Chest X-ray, AP view. Patient: 59 years old, sex F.
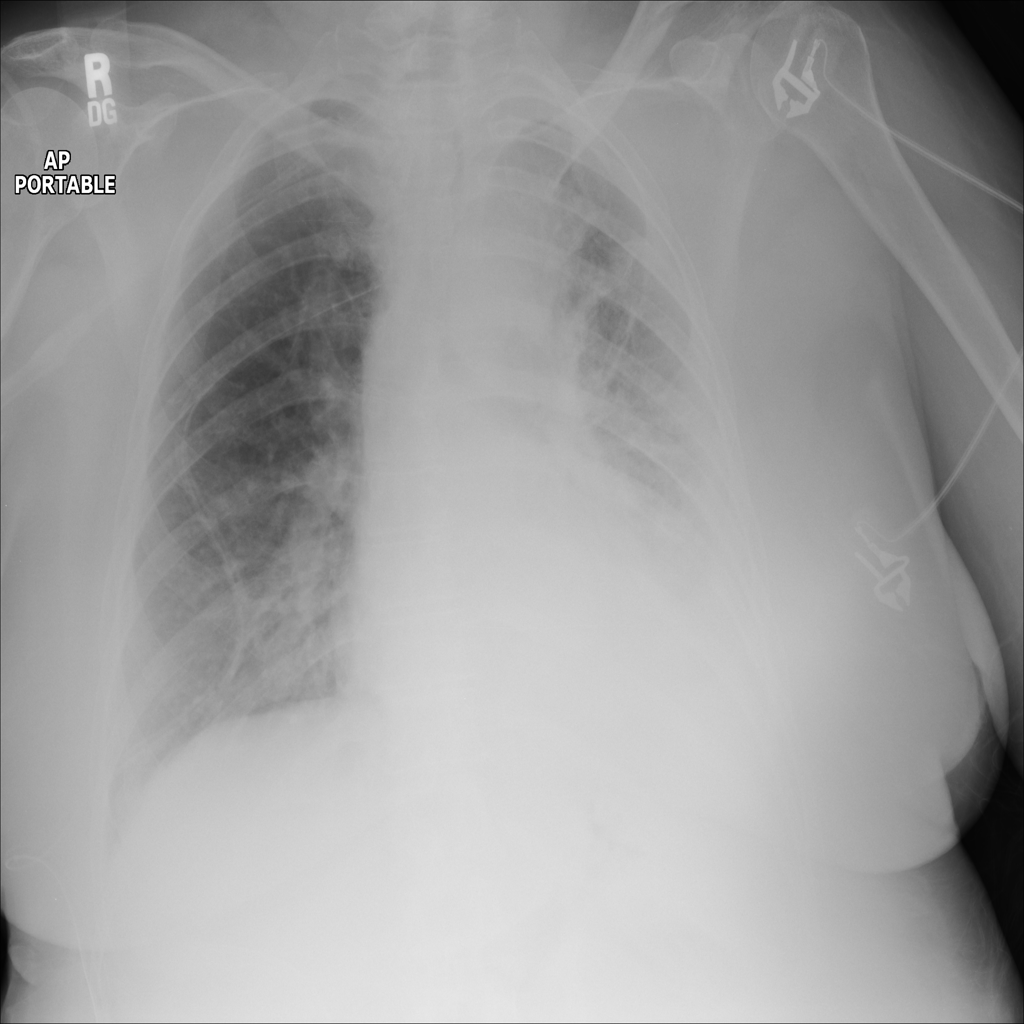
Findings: Effusion